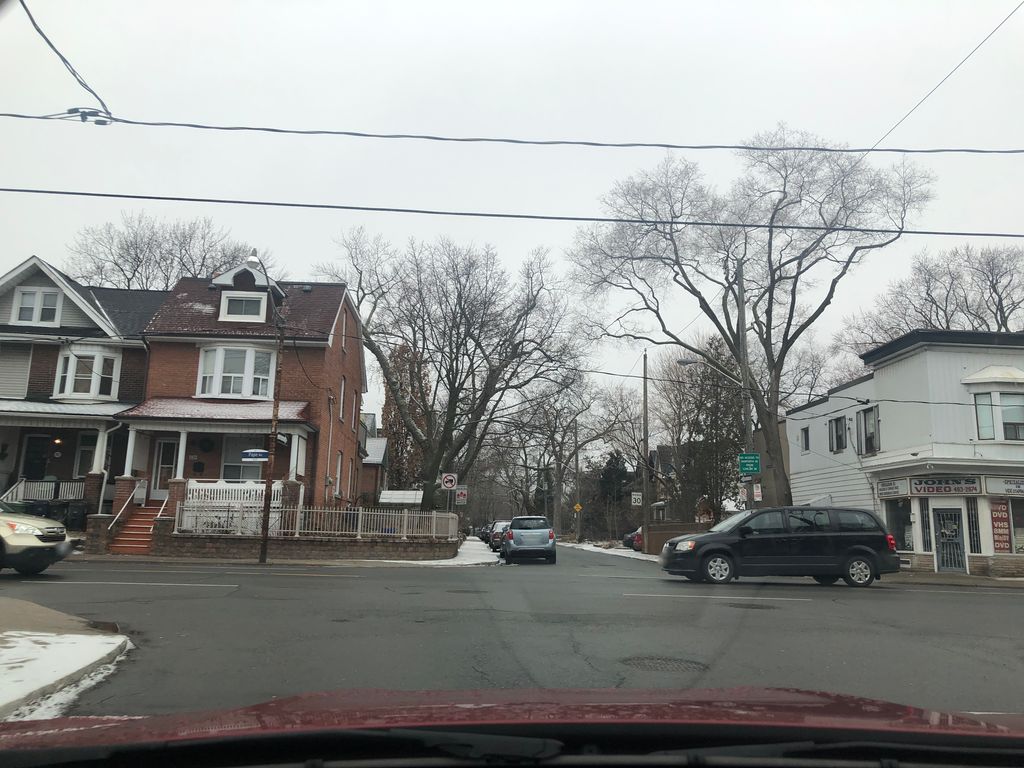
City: toronto